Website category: book
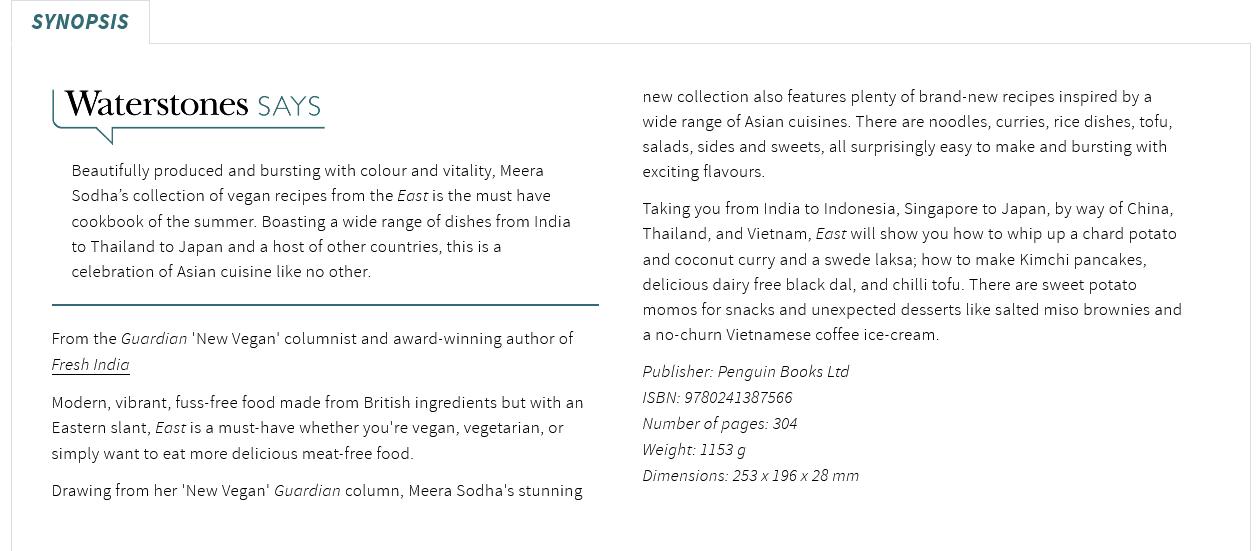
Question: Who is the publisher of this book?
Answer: Penguin Books Ltd

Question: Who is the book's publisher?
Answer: Penguin Books Ltd

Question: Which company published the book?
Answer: Penguin Books Ltd

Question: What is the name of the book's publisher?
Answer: Penguin Books Ltd

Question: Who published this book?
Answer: Penguin Books Ltd

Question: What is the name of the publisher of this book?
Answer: Penguin Books Ltd

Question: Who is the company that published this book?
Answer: Penguin Books Ltd

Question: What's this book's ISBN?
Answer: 9780241387566

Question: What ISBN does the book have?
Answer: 9780241387566

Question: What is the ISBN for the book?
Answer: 9780241387566

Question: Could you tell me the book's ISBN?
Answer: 9780241387566

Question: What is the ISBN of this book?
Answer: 9780241387566

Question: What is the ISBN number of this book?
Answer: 9780241387566

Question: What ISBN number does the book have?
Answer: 9780241387566

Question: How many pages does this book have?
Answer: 304

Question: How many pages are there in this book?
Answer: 304

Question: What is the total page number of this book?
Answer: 304

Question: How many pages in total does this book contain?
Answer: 304

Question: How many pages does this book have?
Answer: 304

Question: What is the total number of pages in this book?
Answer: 304

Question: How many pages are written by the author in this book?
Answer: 304

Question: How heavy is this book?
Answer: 1153 g

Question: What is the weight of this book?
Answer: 1153 g

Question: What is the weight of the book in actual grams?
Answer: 1153 g

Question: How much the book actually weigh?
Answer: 1153 g

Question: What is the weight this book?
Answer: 1153 g

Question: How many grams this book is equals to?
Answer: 1153 g

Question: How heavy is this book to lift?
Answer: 1153 g

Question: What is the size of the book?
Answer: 253 x 196 x 28 mm

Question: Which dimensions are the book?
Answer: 253 x 196 x 28 mm

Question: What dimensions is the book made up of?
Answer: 253 x 196 x 28 mm

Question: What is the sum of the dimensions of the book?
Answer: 253 x 196 x 28 mm

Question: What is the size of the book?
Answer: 253 x 196 x 28 mm

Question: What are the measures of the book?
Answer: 253 x 196 x 28 mm

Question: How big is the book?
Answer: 253 x 196 x 28 mm